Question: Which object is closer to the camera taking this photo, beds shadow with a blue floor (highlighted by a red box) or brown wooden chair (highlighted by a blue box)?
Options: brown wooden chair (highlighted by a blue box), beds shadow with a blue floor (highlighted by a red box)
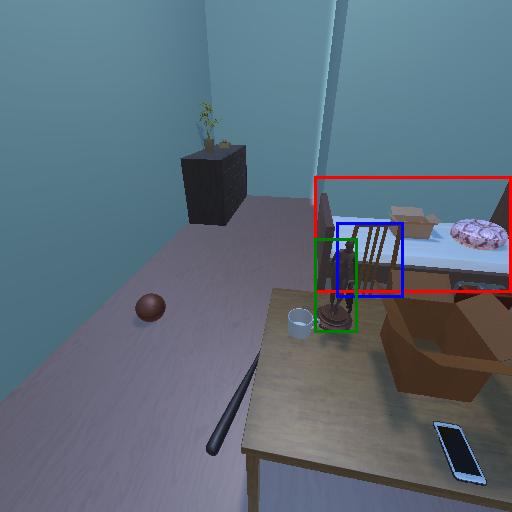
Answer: brown wooden chair (highlighted by a blue box)